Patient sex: M
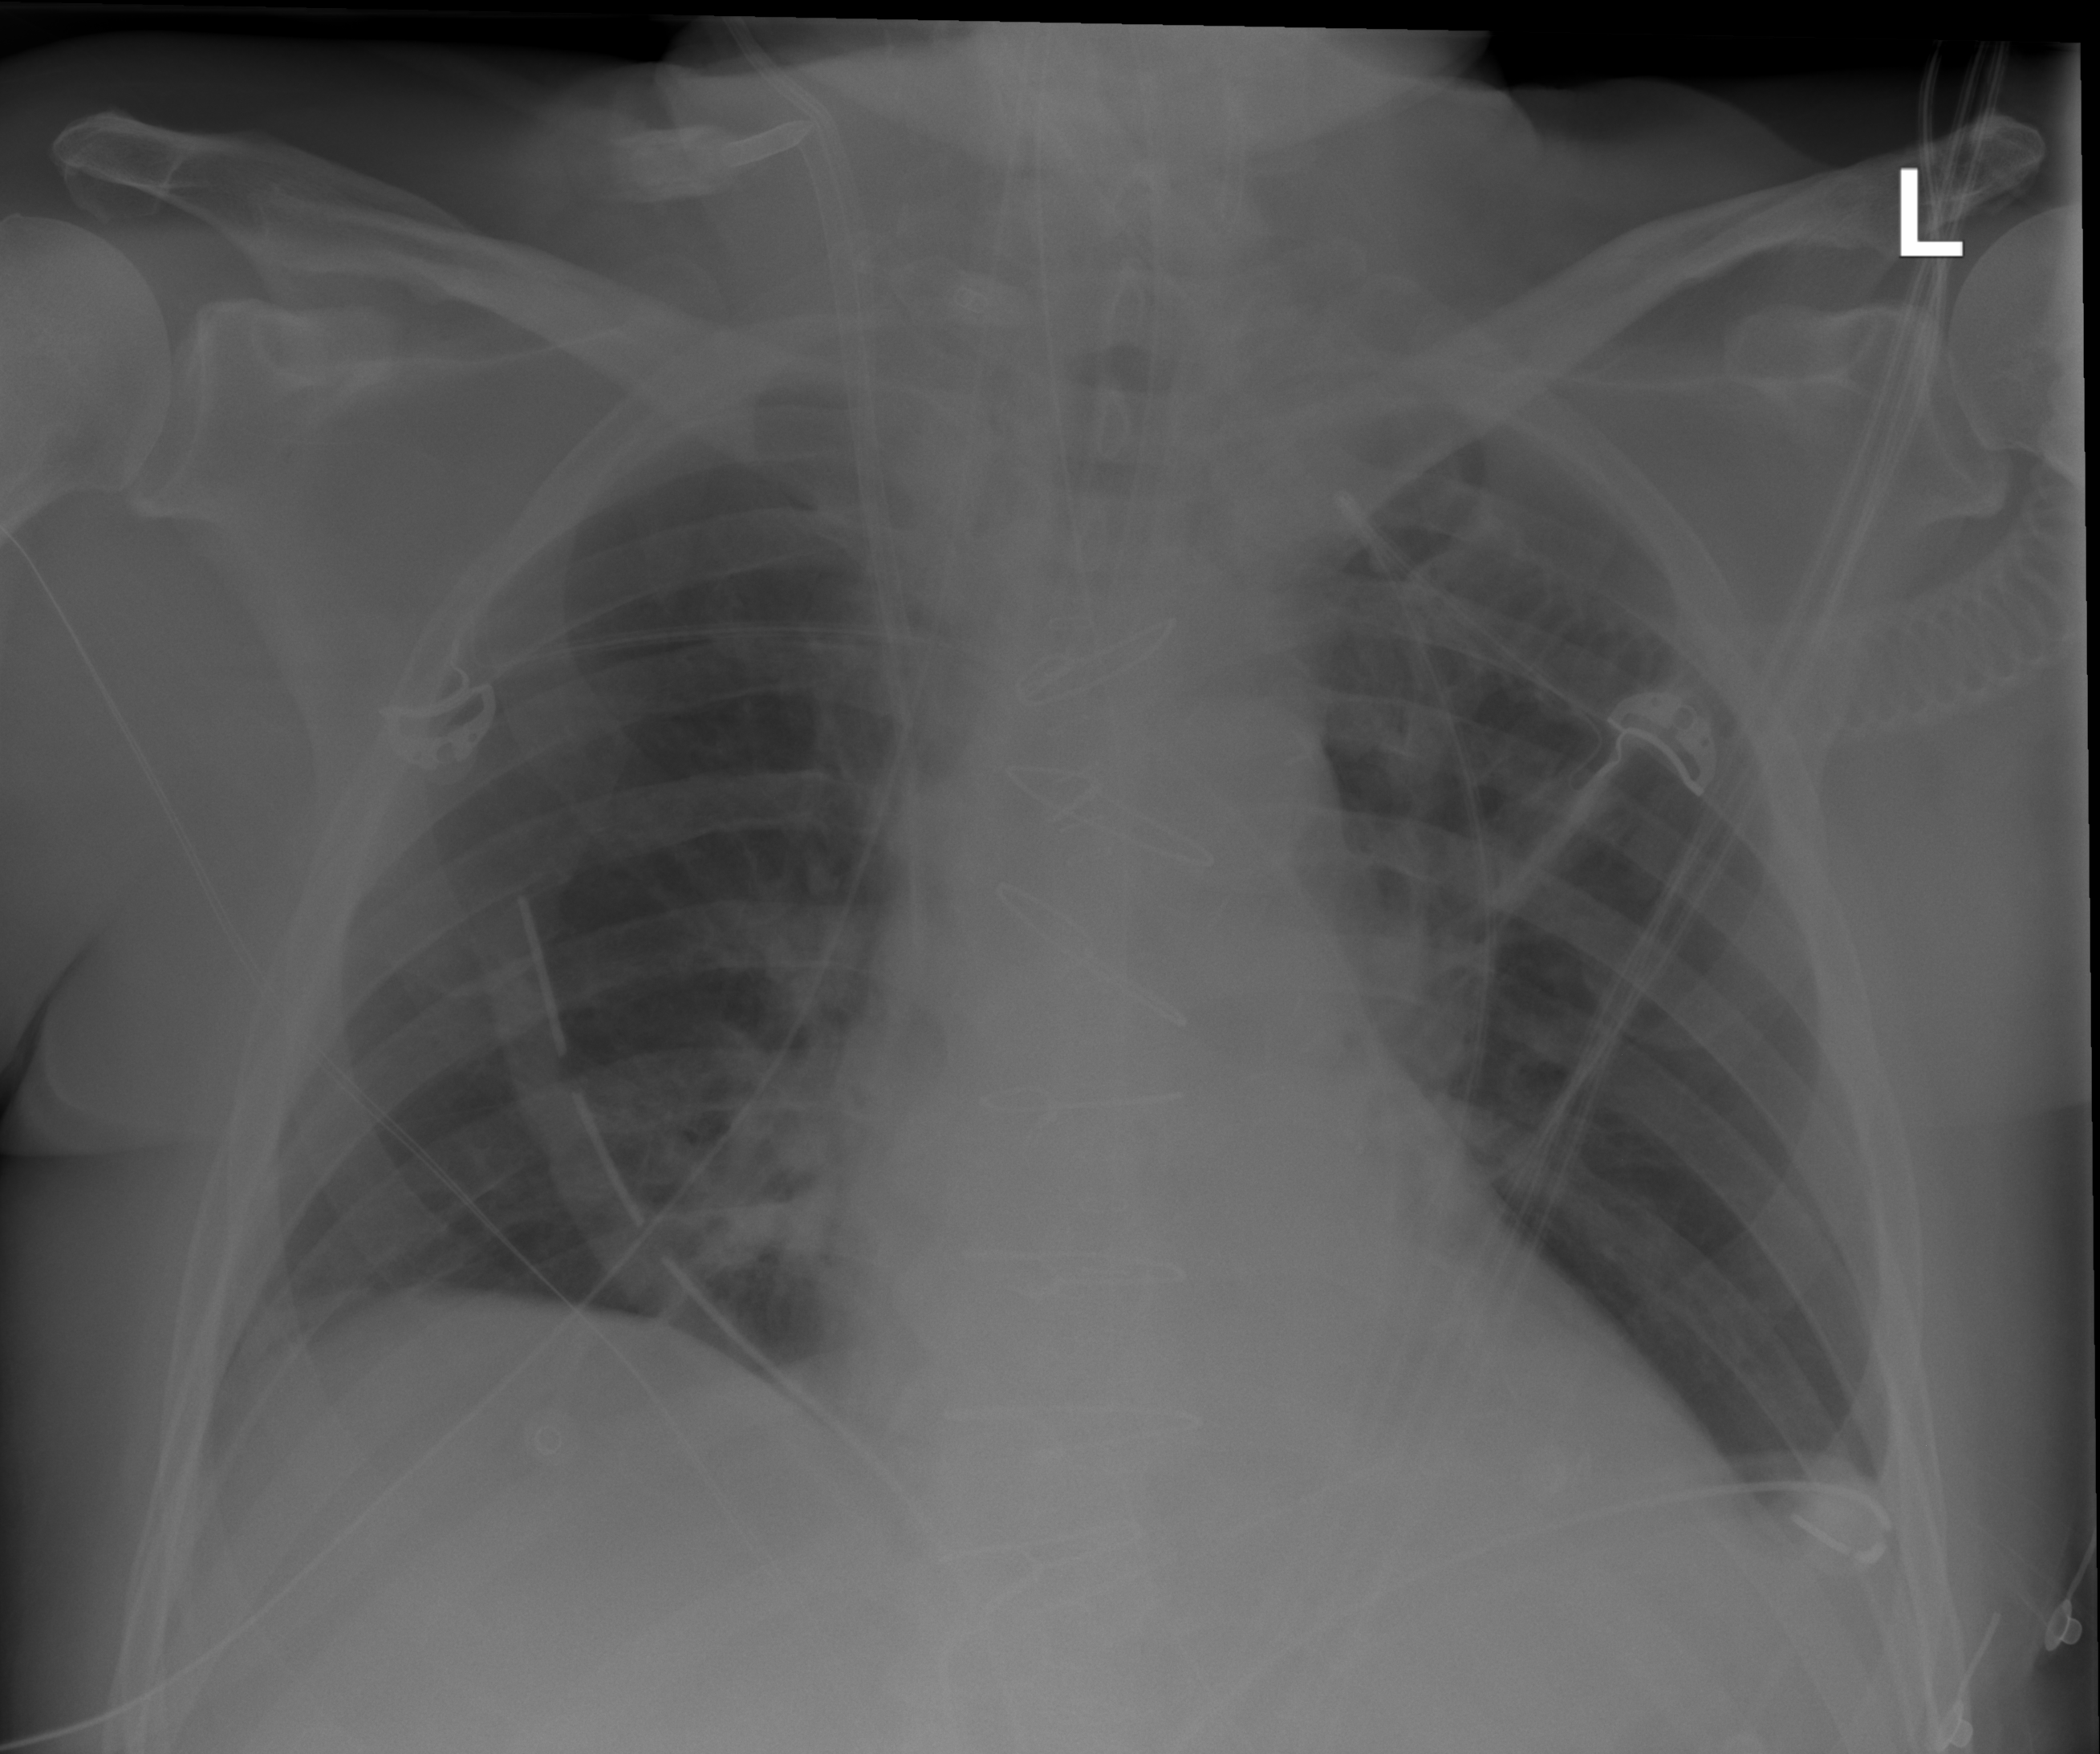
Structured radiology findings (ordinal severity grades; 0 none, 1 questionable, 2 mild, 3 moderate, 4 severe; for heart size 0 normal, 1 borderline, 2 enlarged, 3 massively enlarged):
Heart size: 0
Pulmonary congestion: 0
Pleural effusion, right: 0
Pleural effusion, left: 0
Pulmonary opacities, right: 2
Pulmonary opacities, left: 2
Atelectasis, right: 2
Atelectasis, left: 2